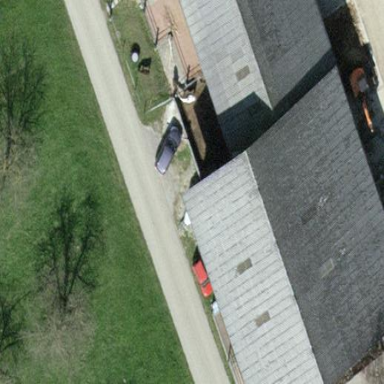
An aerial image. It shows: Stable.